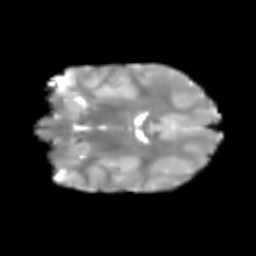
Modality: T2w
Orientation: coronal
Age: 7
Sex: male
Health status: healthy